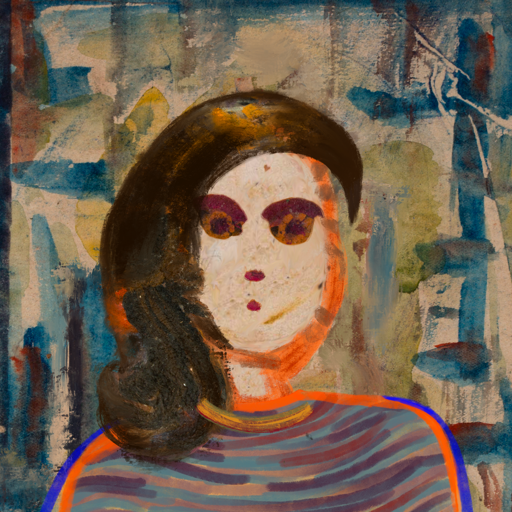
Background: Orphan, Head And Neck Front: Rupkatha, Face Front: Doll, Bust: Experience, Hair Front: Gypsy_Queen, Head Accessory: Blank, Second Necklace: Blank, Necklace: Mother_And_Son_Son, Baby: Blank